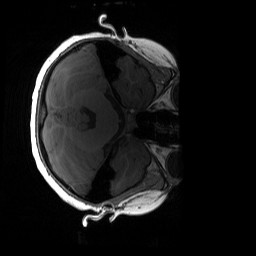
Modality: T1w
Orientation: axial
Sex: female
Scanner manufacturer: siemens
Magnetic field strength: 3 T
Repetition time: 1.9 s
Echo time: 0.00243 s